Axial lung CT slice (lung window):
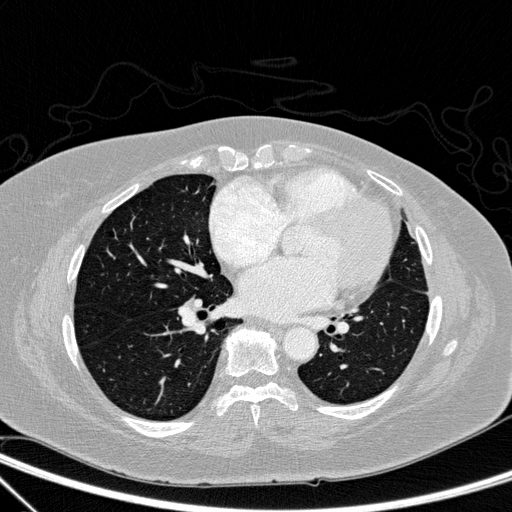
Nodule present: no